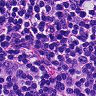
Metastatic tissue present: no